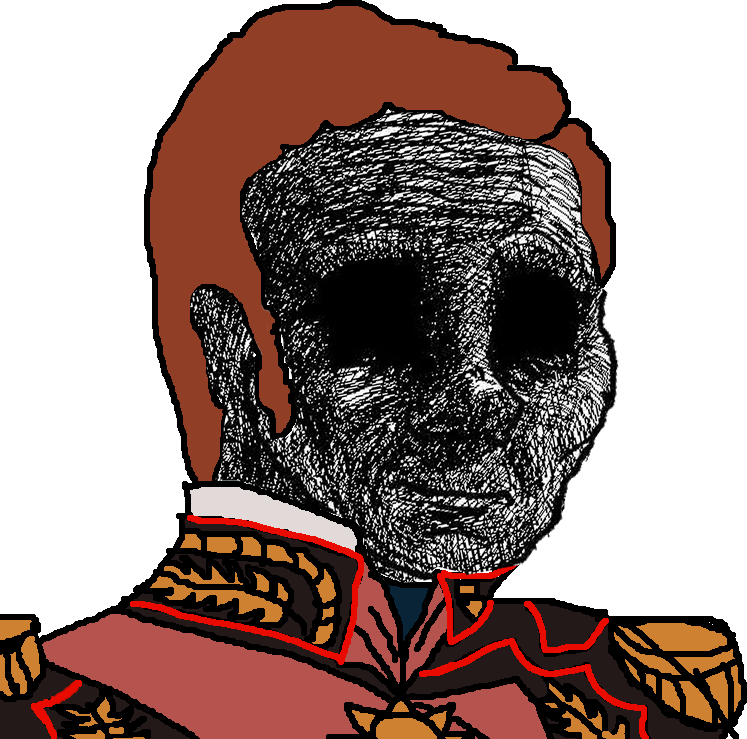
Label: 5_Withered_Wojak